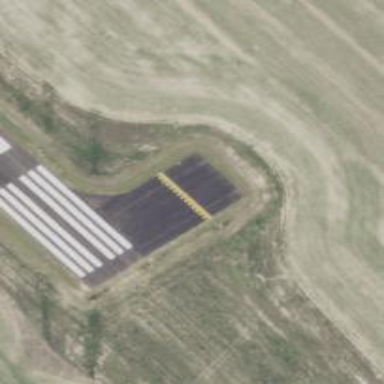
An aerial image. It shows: Image of taxiway at airport.